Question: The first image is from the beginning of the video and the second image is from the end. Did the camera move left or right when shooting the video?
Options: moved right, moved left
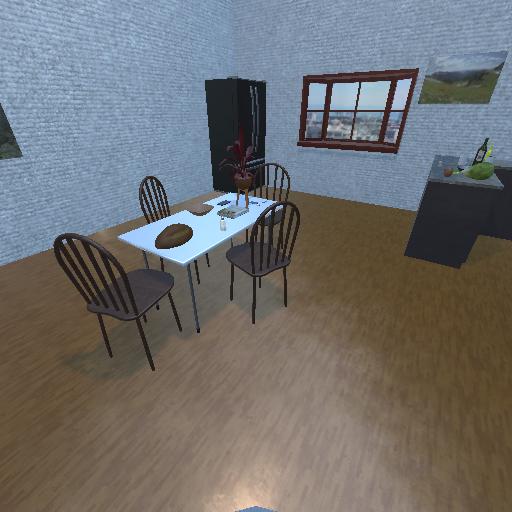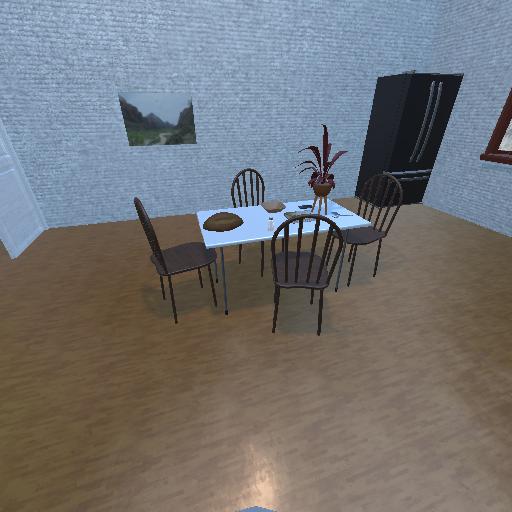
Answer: moved right